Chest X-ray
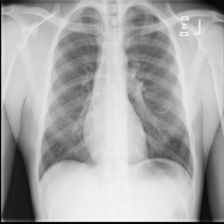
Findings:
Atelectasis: negative
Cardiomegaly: negative
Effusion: negative
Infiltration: negative
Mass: negative
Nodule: negative
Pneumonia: negative
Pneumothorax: negative
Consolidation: negative
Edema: negative
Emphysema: negative
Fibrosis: negative
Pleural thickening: negative
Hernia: negative